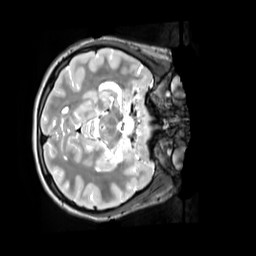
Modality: T2w
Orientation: axial
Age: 12
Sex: female
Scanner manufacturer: siemens
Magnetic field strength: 3 T
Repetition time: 3.2 s
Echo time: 0.408 s